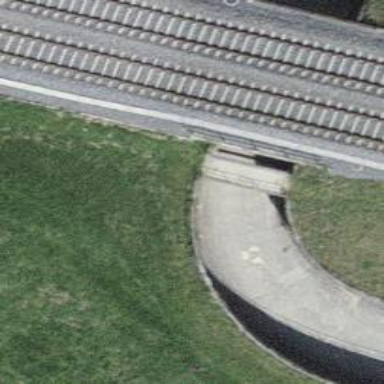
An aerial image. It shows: Road tunnel designed for service vehicles.